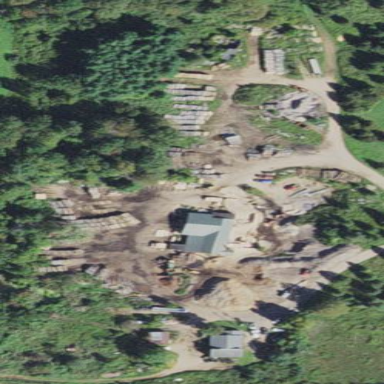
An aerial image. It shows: Sawmill craft.